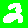
Digit: 2